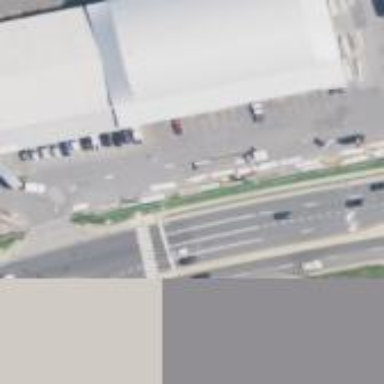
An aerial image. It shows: Trading shop located within building.